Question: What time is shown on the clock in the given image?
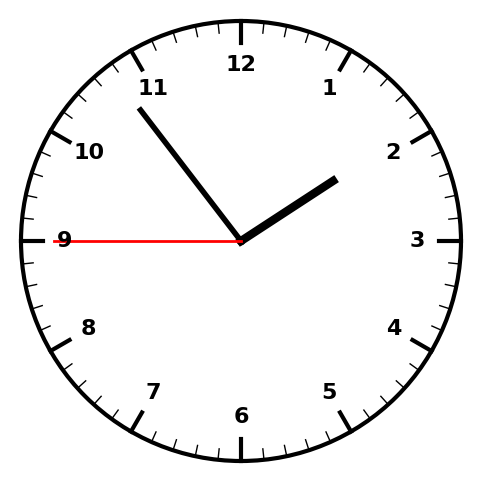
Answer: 01:53:45